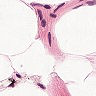
Metastatic tissue present: no